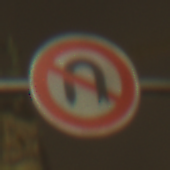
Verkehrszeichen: VerbotWenden
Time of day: Night
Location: Outdoor (Urban)
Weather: Overcast
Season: NotSpecified
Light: Artificial